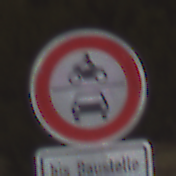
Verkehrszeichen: VerbotKraftfahrzeuge
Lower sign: SonstigeFahrzeugePersonengruppenFrei2
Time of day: Midday
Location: Outdoor (Nature)
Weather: Clear
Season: NotSpecified
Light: Natural